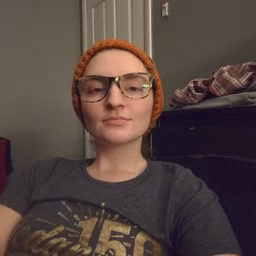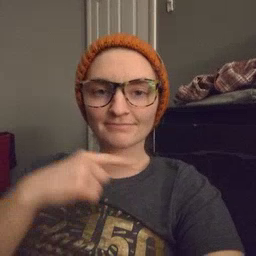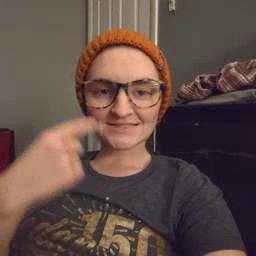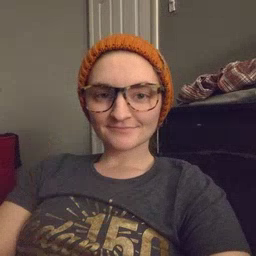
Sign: smile